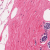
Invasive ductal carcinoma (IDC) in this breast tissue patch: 0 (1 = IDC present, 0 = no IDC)